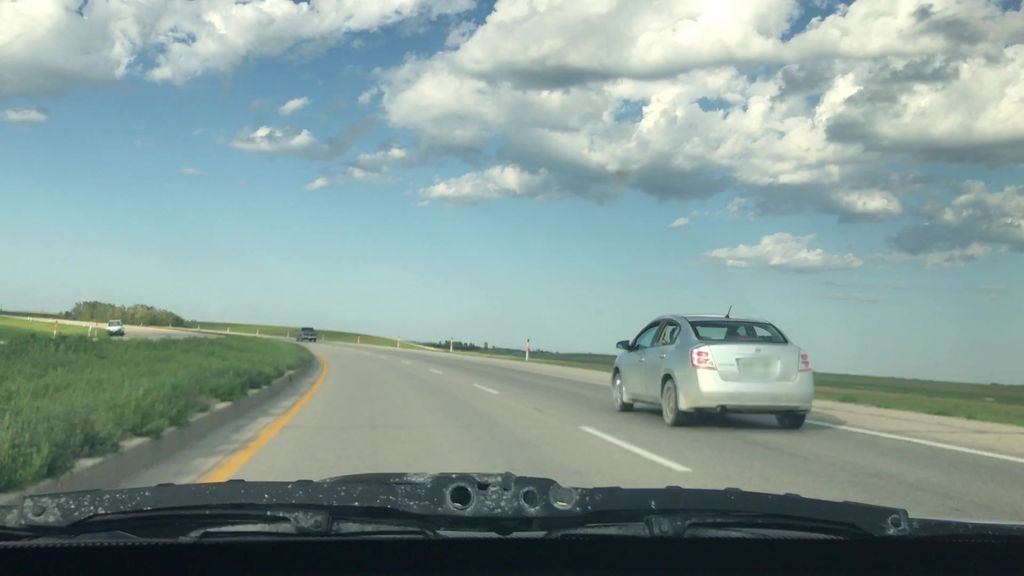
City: winnipeg